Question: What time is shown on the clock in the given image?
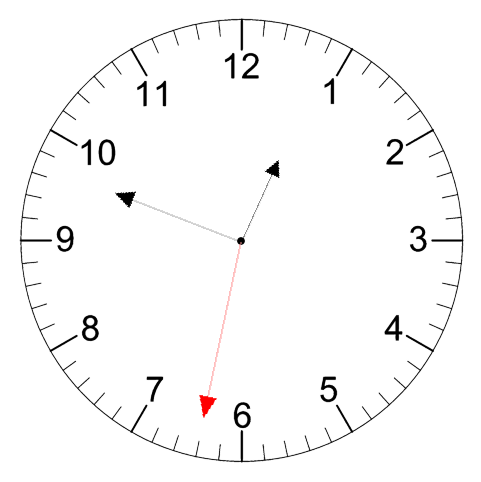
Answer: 12:48:32